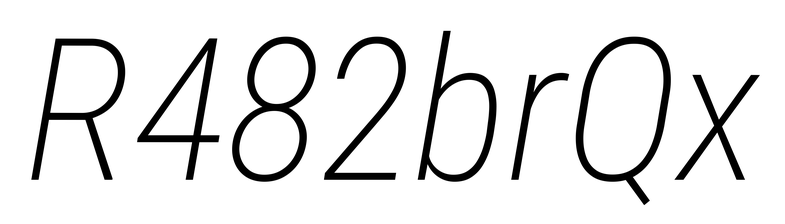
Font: Roboto-Italic_Condensed_ExtraLight_Italic